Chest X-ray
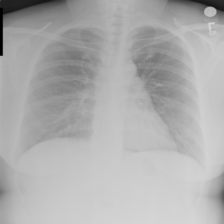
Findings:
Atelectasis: negative
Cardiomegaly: negative
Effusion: negative
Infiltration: negative
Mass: negative
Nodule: negative
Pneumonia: negative
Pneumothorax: negative
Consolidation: negative
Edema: negative
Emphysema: negative
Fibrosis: negative
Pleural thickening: negative
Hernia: negative